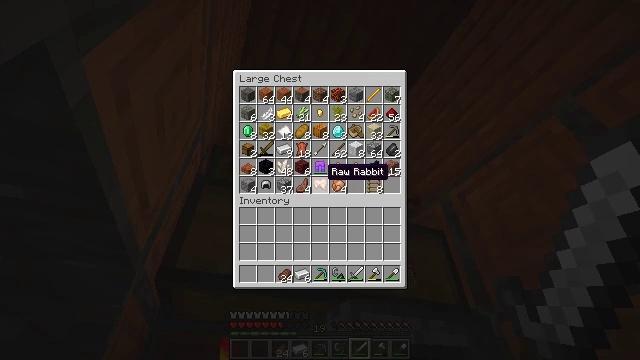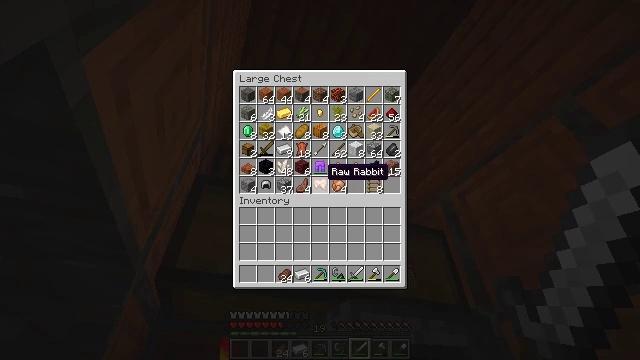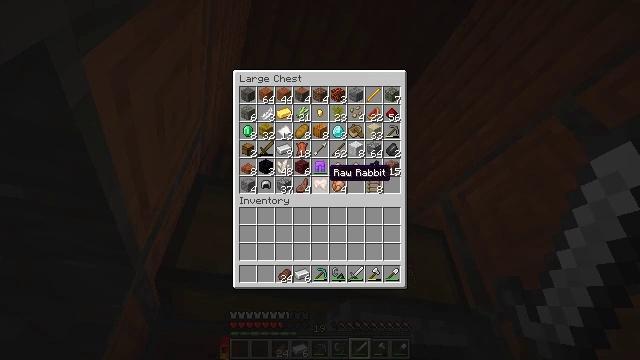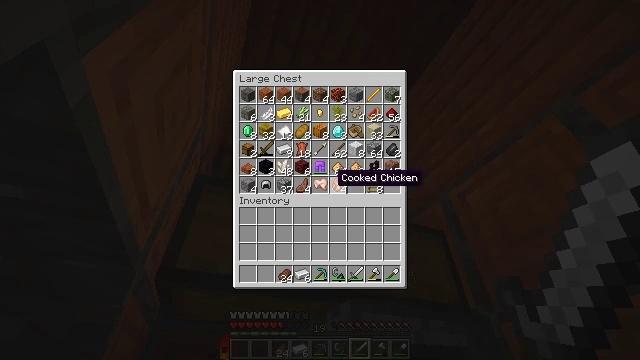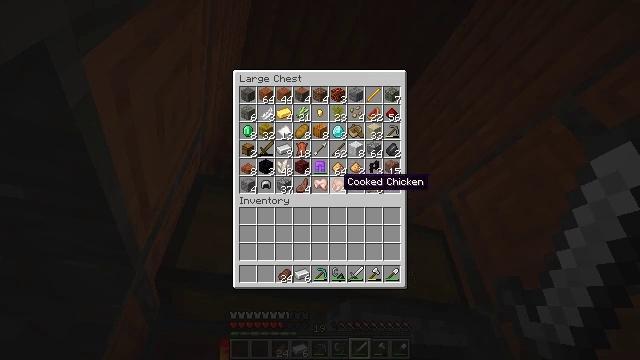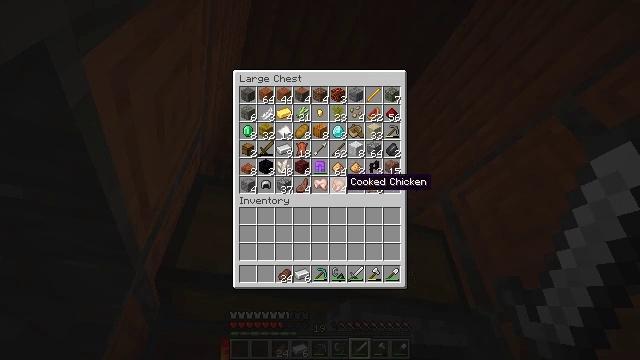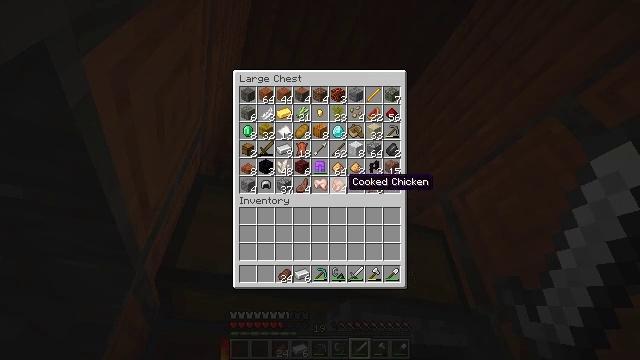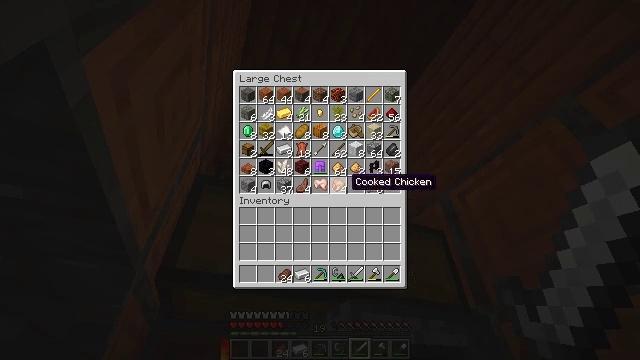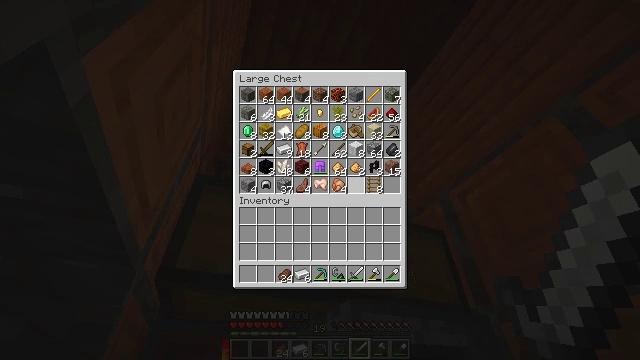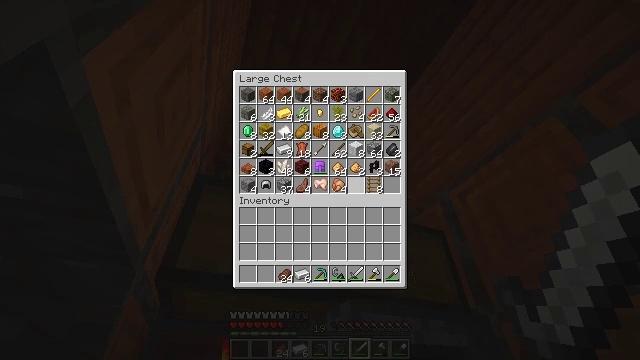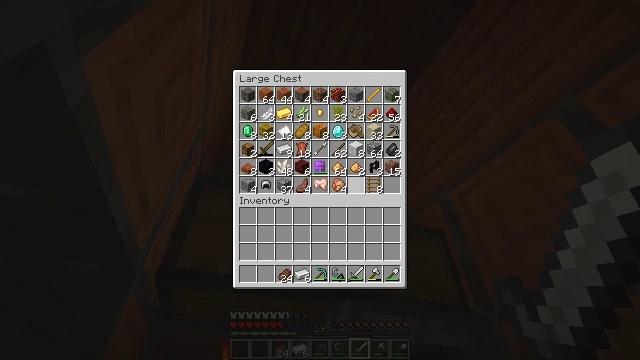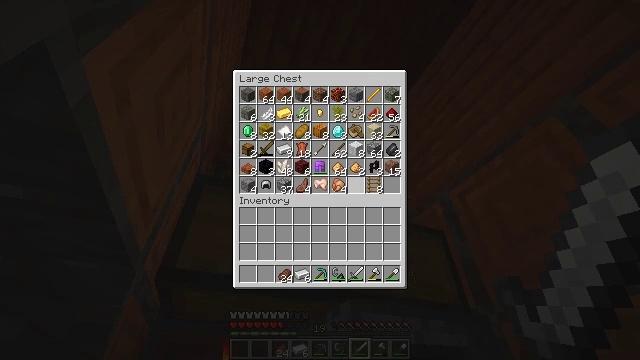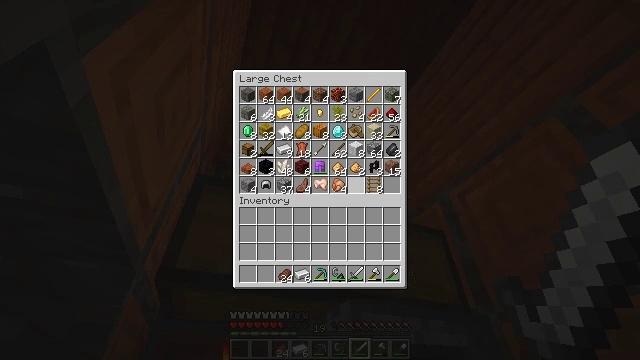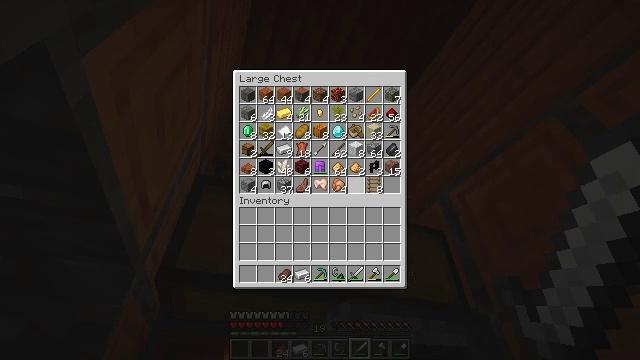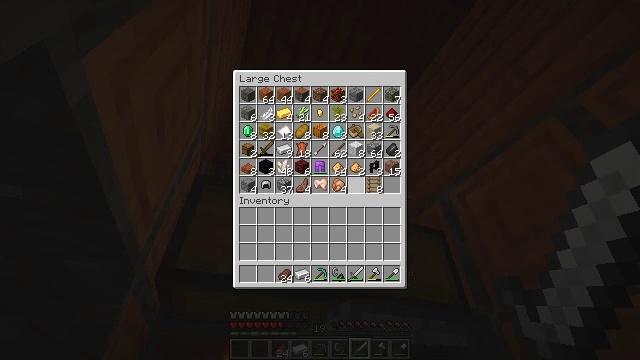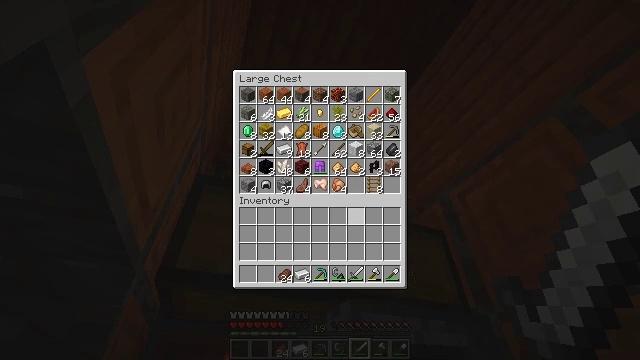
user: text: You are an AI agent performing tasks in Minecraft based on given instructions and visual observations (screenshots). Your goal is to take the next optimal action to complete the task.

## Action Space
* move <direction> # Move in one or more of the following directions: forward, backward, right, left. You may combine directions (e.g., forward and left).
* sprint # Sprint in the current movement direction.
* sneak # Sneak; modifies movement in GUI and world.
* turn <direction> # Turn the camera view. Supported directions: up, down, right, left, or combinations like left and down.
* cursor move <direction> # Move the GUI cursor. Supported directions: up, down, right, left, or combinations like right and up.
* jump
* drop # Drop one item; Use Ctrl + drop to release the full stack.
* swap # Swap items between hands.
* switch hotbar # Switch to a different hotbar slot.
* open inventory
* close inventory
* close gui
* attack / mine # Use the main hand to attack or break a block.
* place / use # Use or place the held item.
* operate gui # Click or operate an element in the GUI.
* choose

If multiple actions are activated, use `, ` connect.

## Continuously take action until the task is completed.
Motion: motion action
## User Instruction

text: Prepare to craft chainmail boots using the crafting table.
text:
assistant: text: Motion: no_op
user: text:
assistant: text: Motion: no_op
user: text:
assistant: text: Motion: cursor move right
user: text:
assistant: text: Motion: no_op
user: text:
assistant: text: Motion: no_op
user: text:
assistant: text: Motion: sneak
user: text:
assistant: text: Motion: sneak
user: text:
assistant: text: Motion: sneak
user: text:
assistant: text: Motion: sneak
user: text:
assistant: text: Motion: sneak
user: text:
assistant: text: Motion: sneak
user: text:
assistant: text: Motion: sneak
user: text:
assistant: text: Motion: sneak
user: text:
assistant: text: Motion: sneak
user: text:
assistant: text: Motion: sneak, cursor move down
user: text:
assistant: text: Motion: sneak, cursor move left and down
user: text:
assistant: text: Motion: sneak, cursor move left and down
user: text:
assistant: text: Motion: sneak
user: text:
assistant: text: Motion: sneak
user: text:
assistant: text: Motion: sneak, cursor move left
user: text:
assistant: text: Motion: sneak, cursor move left
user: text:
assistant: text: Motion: sneak
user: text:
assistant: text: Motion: sneak
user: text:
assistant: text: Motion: sneak
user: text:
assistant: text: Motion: sneak
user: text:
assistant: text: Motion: sneak
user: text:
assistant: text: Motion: sneak
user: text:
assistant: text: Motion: sneak
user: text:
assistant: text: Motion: sneak, operate gui
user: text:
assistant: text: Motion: sneak, operate gui